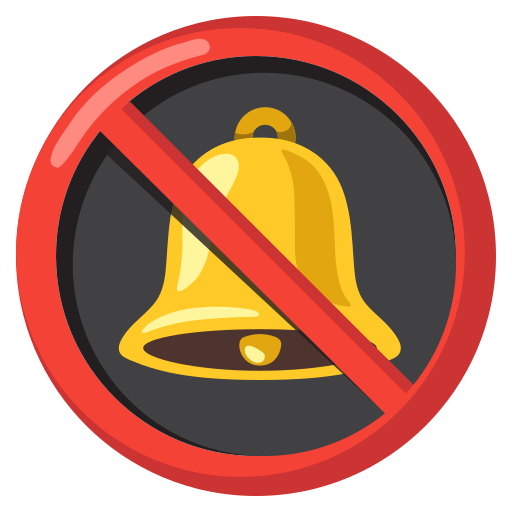
Emoji: 🔕